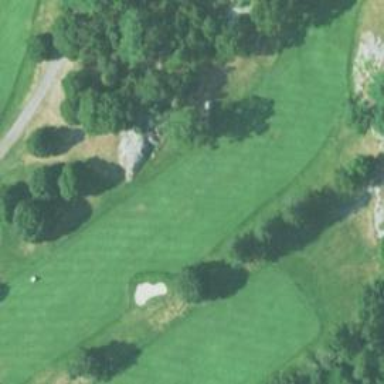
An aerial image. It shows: View of golf hole.